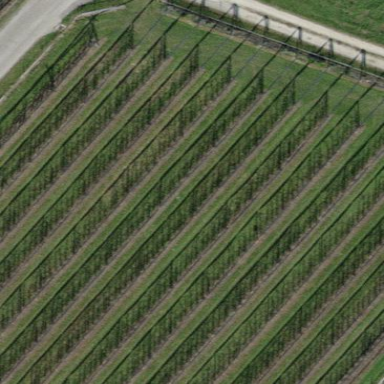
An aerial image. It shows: Orchard.